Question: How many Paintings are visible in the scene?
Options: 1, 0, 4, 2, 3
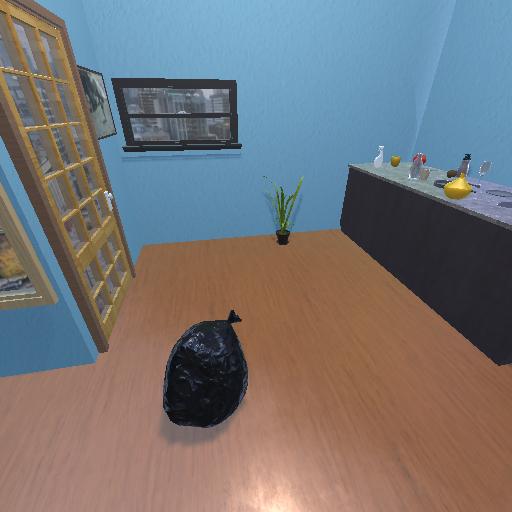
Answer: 1